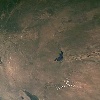
Label: land